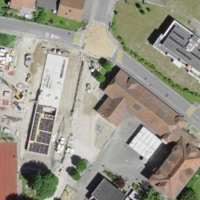
EUNIS habitat code: 54
Species observed at this site:
Lathyrus vernus